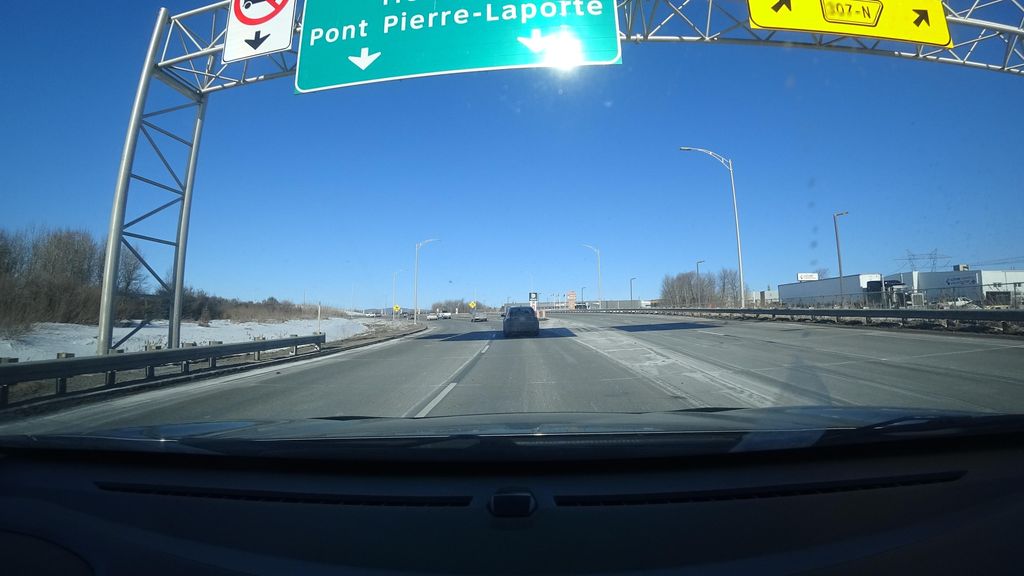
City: quebec_city